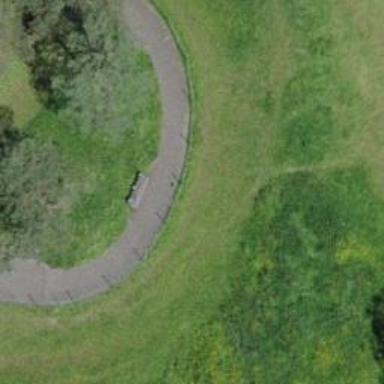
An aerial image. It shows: Bench.